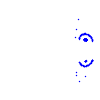
Particle: kaon